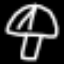
Label: mushroom